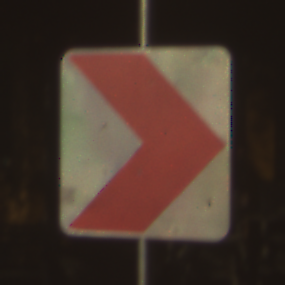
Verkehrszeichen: RichtungstafelnInKurvenKleinLinks
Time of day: SunriseSunset
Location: Outdoor (Suburban)
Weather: Clear
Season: NotSpecified
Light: Natural